Question: I have a question regarding 'tinymce-react'. I am using tinymce in my react project to preview html content.
---
Below is my editor setting:
'''
<Editor
value={templateDetails.content}
init={{
toolbar: false,
menubar: false,
height: 400,
setup(editor) {
editor.setMode('readonly');
},
}}
/>
'''
The view I am getting:

I would like to hide the dotted lines as shown in the picture. I have gone through the <URL> on the official website, but I still couldn't find the configuration to hide the lines. Can anyone point out what am I missing here?
Thank you very much.
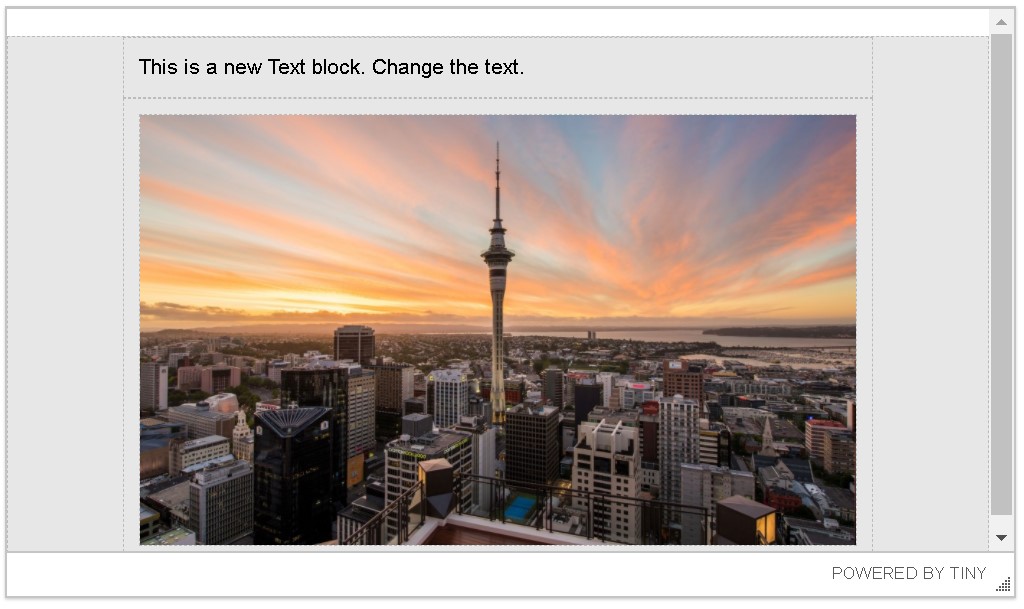
Answer: The dashed borders on tables is to indicate where the hidden boundaries of the element is. This is really useful for resizing tables, columns and rows.
If you're really wanting to hide the borders, you can override the CSS during initialisation with the following configuration:
'''
content_style: '.mce-item-table, .mce-item-table td {border: none;}'
'''
This will hide the dashed table border and table-cell borders.
More details on how to customise the appearance of the content within the editor is available on <URL>.
Additionally, I have created a <URL>.